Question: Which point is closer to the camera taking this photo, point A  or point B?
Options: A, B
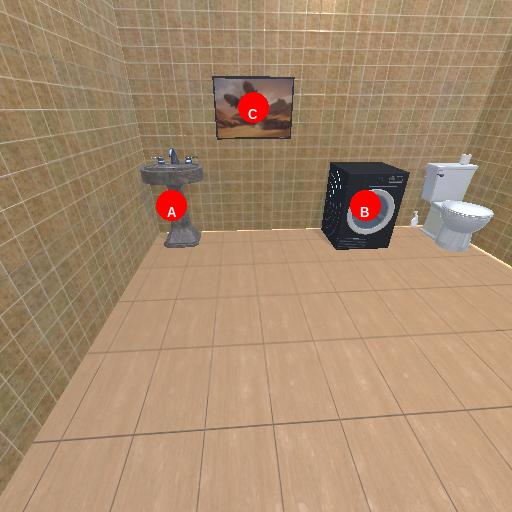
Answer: A